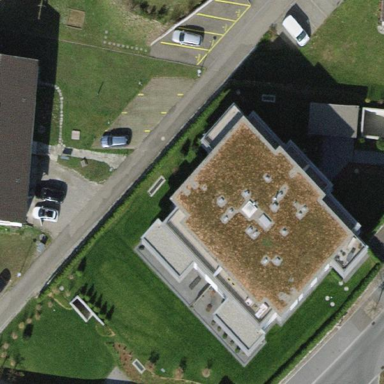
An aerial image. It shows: Parking area.